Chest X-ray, AP view. Patient: 49 years old, sex F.
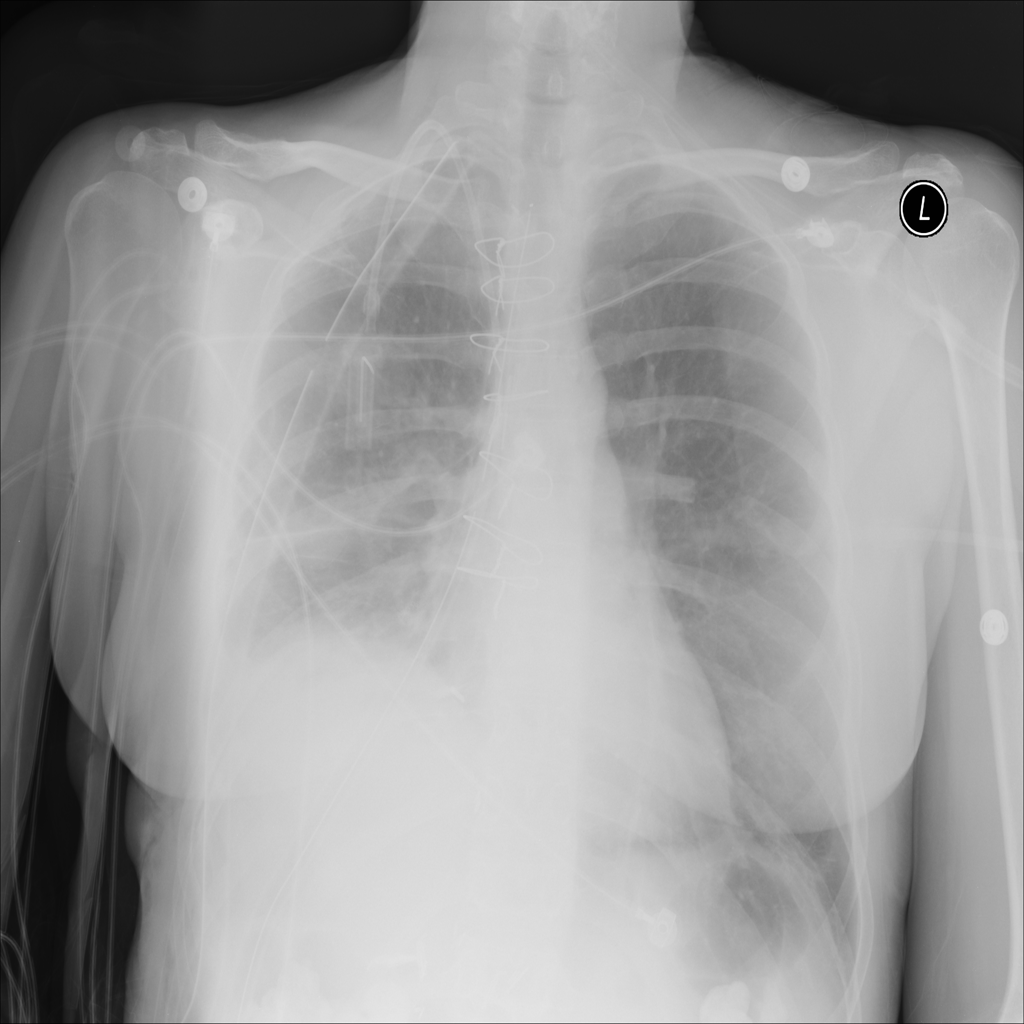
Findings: Effusion